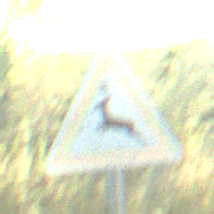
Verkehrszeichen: WildwechselRechts
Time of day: MorningAfternoon
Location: Outdoor (RoadRail)
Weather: Clear
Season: NotSpecified
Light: Natural